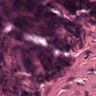
Metastatic tissue present: no